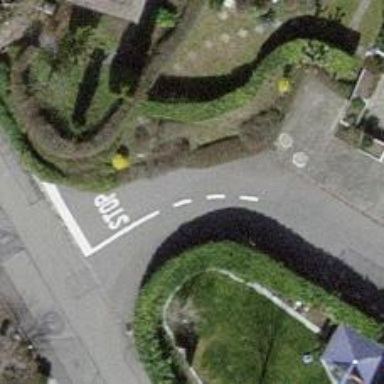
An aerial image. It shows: Residential road with asphalt surface and no sidewalks.